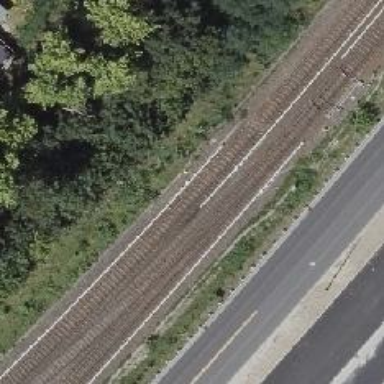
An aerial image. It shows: Railway signal.